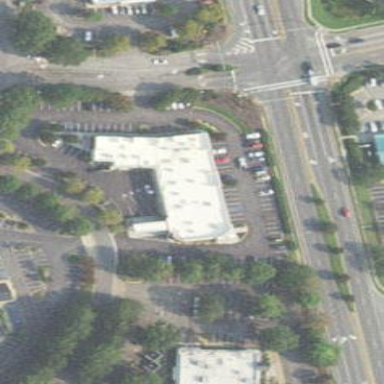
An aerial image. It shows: Commercial building.